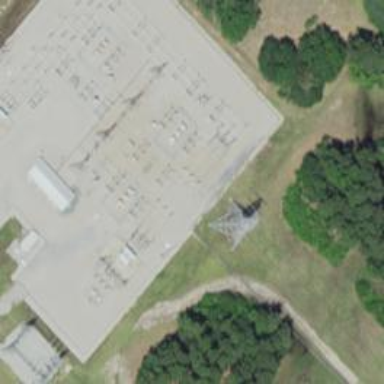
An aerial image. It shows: Switch for power supply.